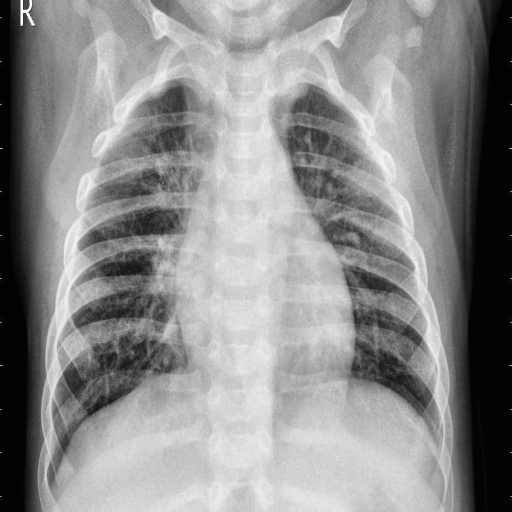
Finding: PNEUMONIA